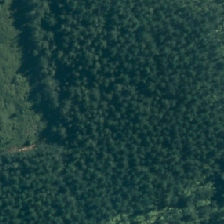
Land cover: harvested_forest